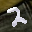
Label: 2